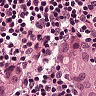
Metastatic tissue present: yes